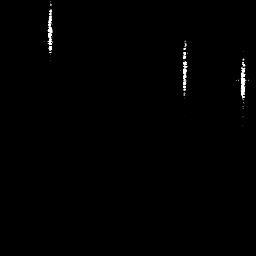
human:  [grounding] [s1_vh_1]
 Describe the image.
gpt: In the satellite image, there is  <ref>1 medium ship </ref> <box>[[16, 1, 21, 22, 0]]</box> located at top left,  <ref>2 medium ship </ref> <box>[[69, 15, 75, 38, 0], [92, 21, 97, 38, 0]]</box> located at top right.